Aerial crown-view tile of a tropical tree (Barro Colorado Island, Panama), acquired 20250818:
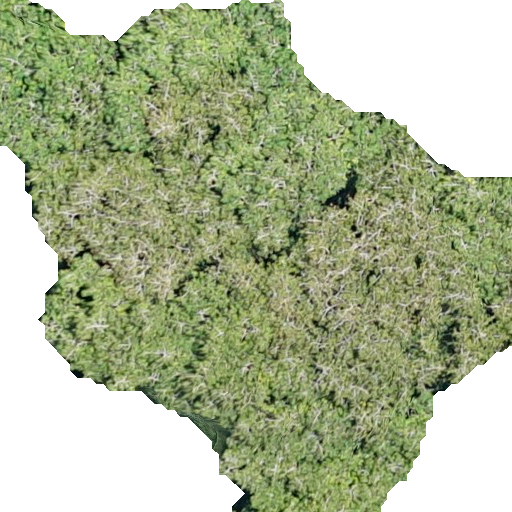
Species: Virola surinamensis
GBIF accepted scientific name: Virola surinamensis
Crown area: 285.796 m²